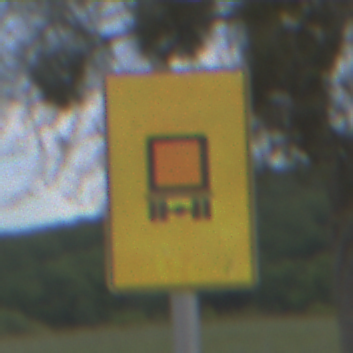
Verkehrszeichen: KennzeichnungspflichtigeFahrzeugeGefaehrlicheGueterOhnePfeilsymbol
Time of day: Midday
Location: Outdoor (RoadRail)
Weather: PartlyCloudy
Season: NotSpecified
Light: Natural